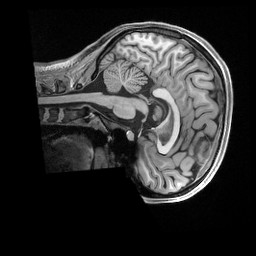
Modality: T1w
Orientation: sagittal
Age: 18
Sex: female
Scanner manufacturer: siemens
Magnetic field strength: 3 T
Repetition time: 2.5 s
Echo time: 0.00296 s